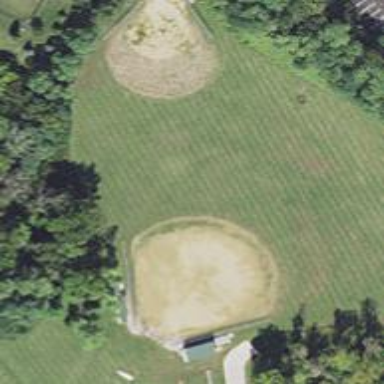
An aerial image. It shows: Baseball pitch for leisure land activities.